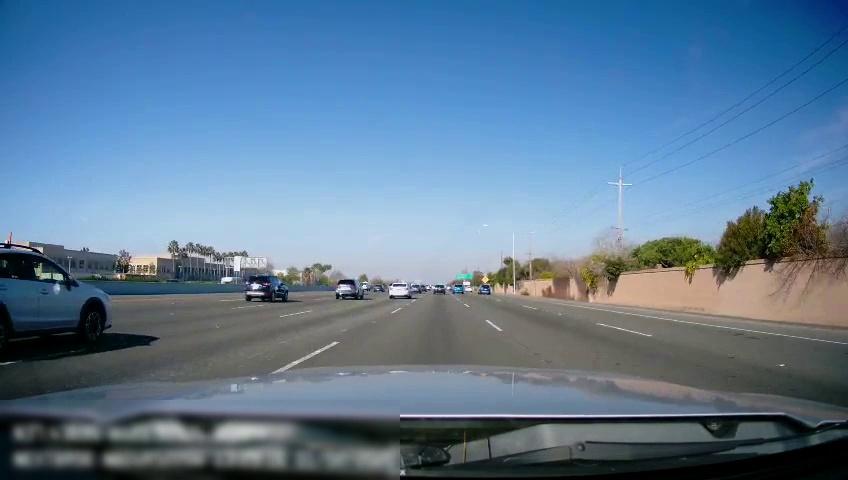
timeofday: Day
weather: Sunny
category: Drivable Space
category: Vehicles | SUV
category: Vehicles | SUV
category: Vehicles | SUV
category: Vehicles | Car
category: Vehicles | SUV
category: Vehicles | Car
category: Vehicles | SUV
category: Vehicles | Car
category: Vehicles | SUV
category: Vehicles | SUV
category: Lanes | Alternate Lane
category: Lanes | Alternate Lane
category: Lanes | Alternate Lane
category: Lanes | Current Lane
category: Lanes | Alternate Lane
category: Lanes | Alternate Lane
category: Lanes | Alternate Lane
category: Lanes | Alternate Lane
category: Traffic | Signs